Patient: sex F, age 69
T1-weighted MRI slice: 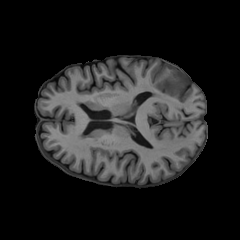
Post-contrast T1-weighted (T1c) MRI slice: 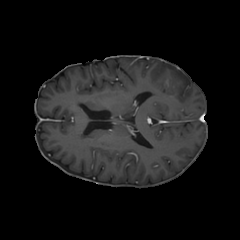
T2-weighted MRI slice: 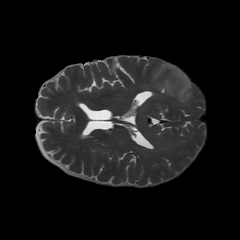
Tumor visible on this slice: yes
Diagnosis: Glioblastoma, IDH-wildtype
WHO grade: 4